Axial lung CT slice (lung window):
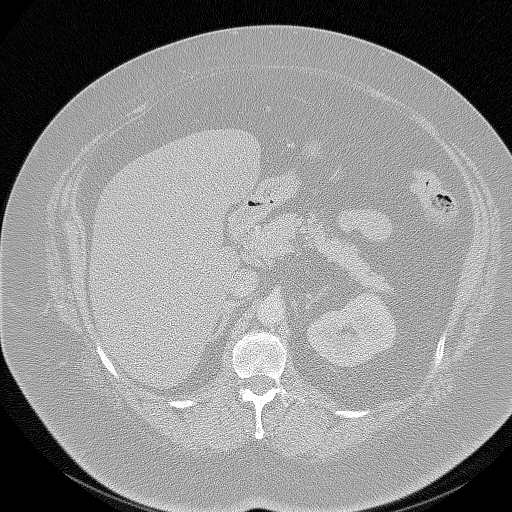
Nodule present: no